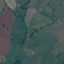
Land use / land cover class: Pasture